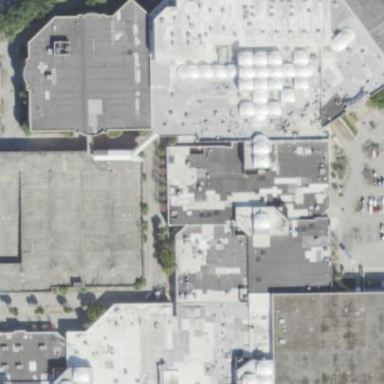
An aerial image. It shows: Retail building.